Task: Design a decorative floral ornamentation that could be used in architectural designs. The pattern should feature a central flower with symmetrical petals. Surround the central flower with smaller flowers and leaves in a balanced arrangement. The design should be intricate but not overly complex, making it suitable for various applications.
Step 1499:
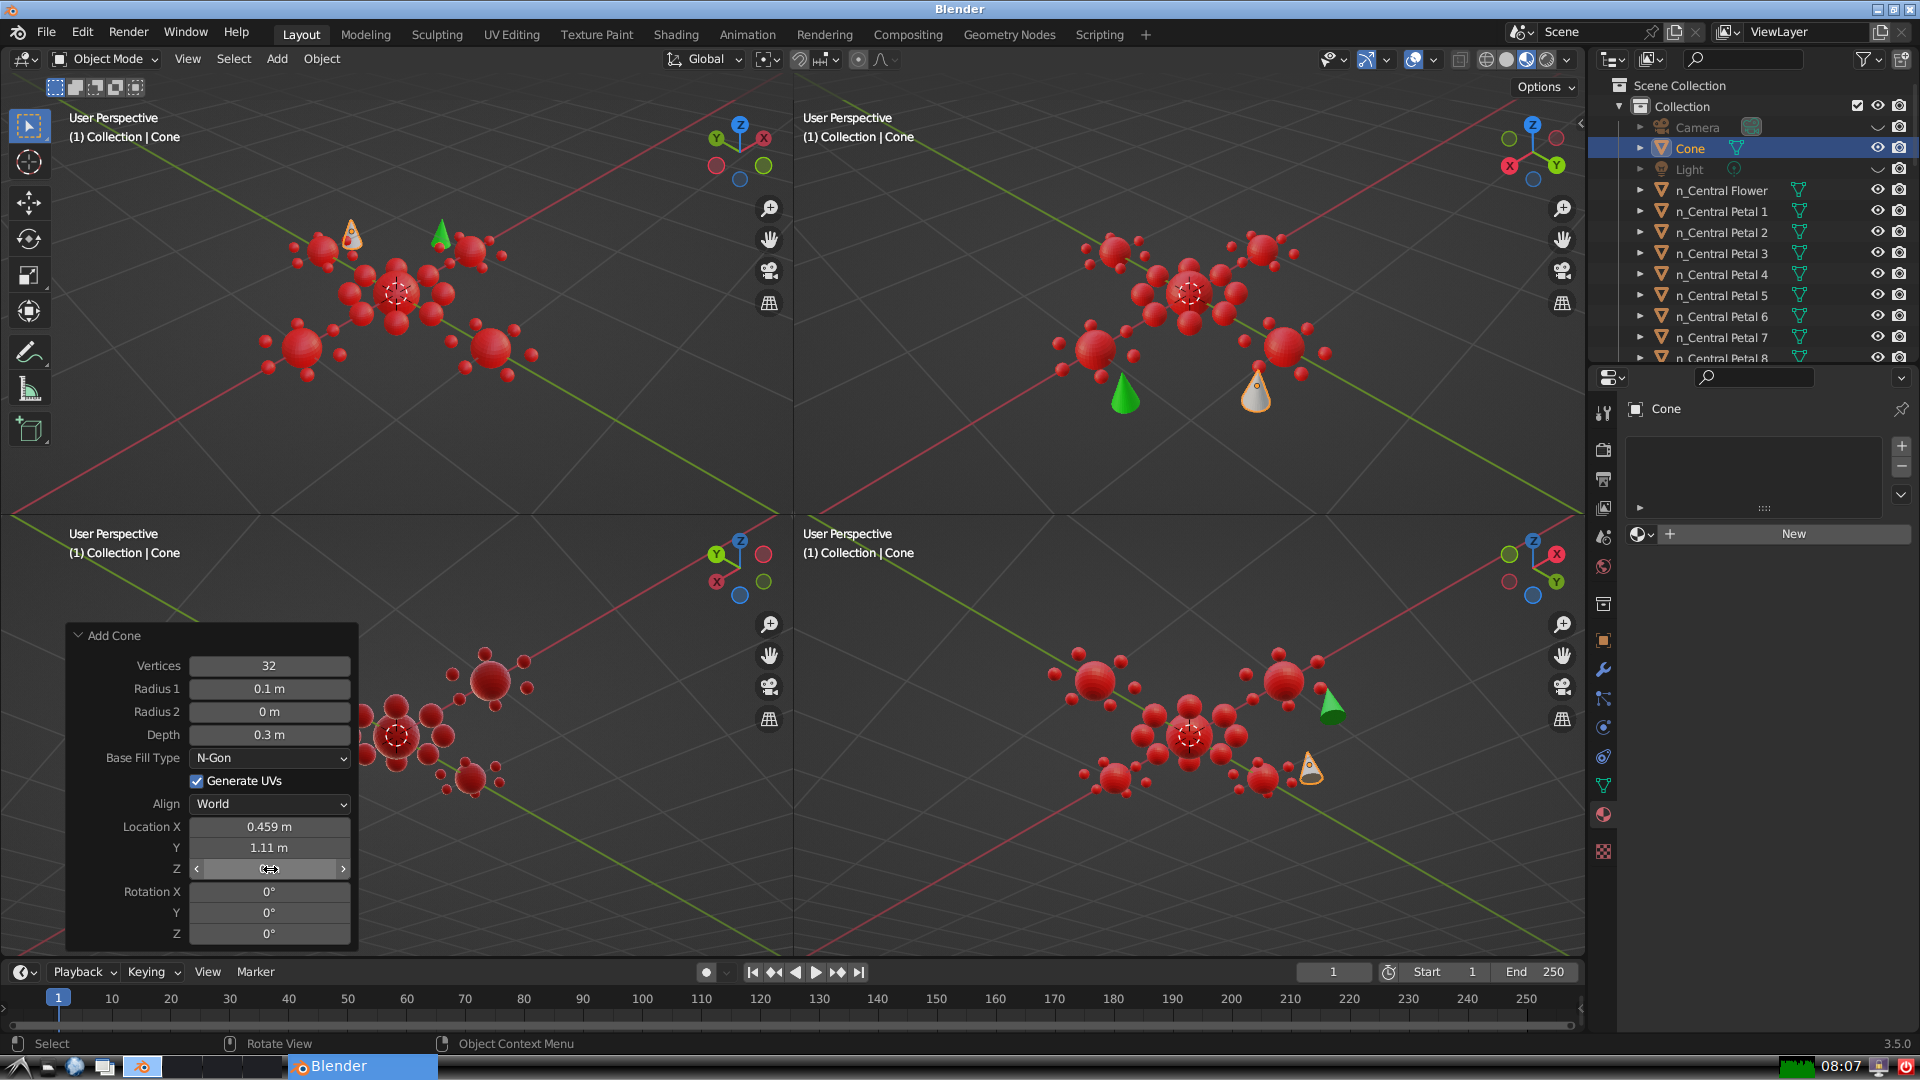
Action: {"mouse_move": [270, 892]}